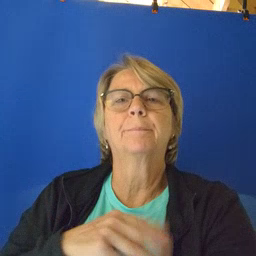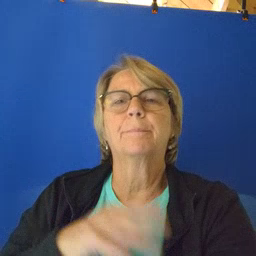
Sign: lamp